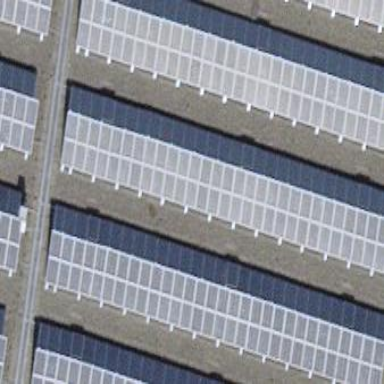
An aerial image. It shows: Solar power generator utilizing photovoltaic technology with solar photovoltaic panels.